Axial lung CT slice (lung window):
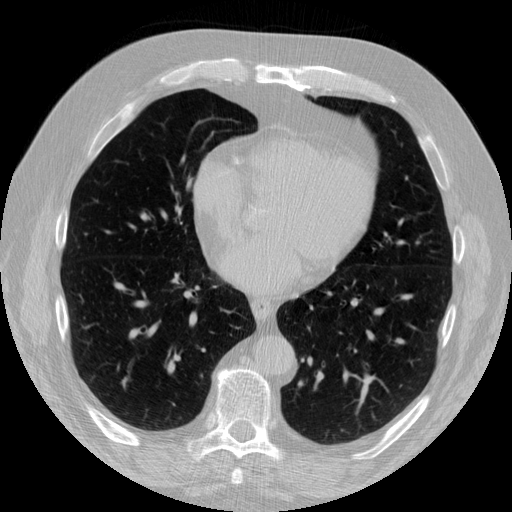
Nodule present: no